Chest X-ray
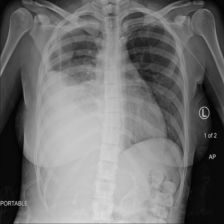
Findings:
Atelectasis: negative
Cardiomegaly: negative
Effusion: positive
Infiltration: negative
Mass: negative
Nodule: negative
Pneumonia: negative
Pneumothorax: negative
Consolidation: negative
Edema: negative
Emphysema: negative
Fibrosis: negative
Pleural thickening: negative
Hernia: negative